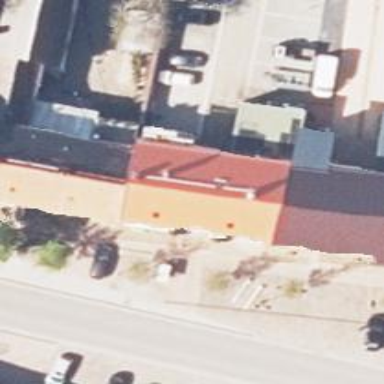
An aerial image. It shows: Car repair shop.